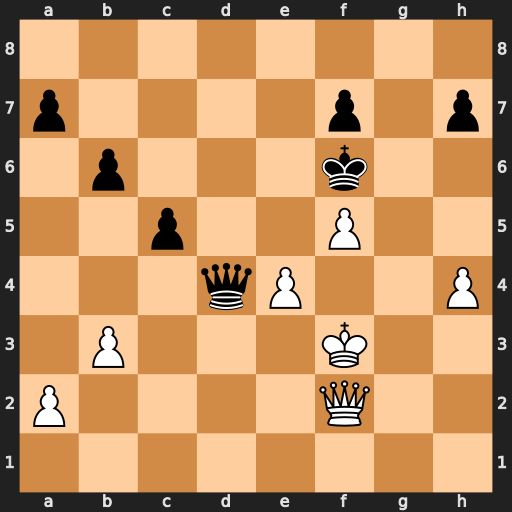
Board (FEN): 8/p4p1p/1p3k2/2p2P2/3qP2P/1P3K2/P4Q2/8
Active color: w
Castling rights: -
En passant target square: -
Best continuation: Qxd4+ cxd4 Kf4